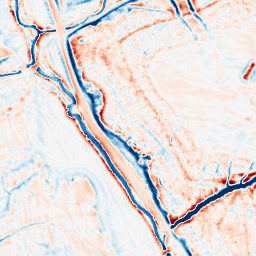
Category: edge_preserving
Decomposition family: bilateral
Decomposition parameters: d: 15
sigma_color: 100
sigma_space: 75
Upsampling method: cubic_catmull_rom
Upsampling parameters: scale: 4
Upsampling scale: 4